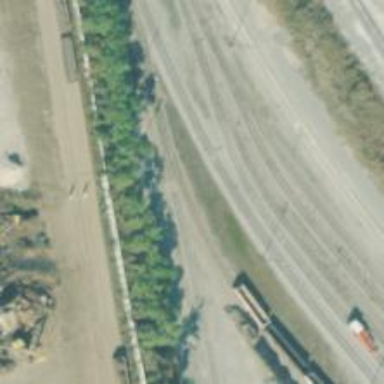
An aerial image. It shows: Railway yard in service.